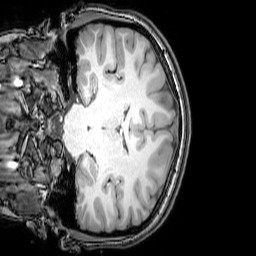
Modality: T1w
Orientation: coronal
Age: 22
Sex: female
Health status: healthy
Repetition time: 0.081 s
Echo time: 0.037 s